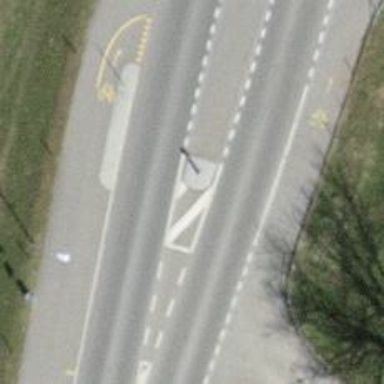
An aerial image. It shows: Traffic calming island.